Question: I'm using bootstrap 3 because I was told it is compatible with Explorer 8. I was using foundation before.
But I'm trying to make the bootstrap grid to work on Explorer with no success.
When I use the grid on Firefox it is straightforward. You use a div with the class row and the children divs you put the class col-md-*.
That works on Firefox but on Explorer 8 it just nest the divs on top of each other.
I managed to make it work on Firefox and Explorer 8 usign col-xs-*. But when I change the size of the window to simulate how it is shown on mobile devices it just streches the divs instead of stacking them on top of each other, as expected.
Now I have a dillema. Col-xs works on Explorer but it is not responsive. Cols-md works on every device except Explorer 8.
This is my test code:
'''
<!DOCTYPE html>
<html>
<head>
<meta name="viewport" content="width=device-width, initial-scale=1">
<meta charset="utf8" />
<!--[if lt IE 9]>
<script src="https://oss.maxcdn.com/libs/html5shiv/3.7.0/html5shiv.js"></script>
<script src="https://oss.maxcdn.com/libs/respond.js/1.4.2/respond.min.js"></script>
<![endif]-->
<link rel="stylesheet" href="css/bootstrap.min.css" />
<title>Bootstrap test</title>
</head>
<body>
<div class="main container-fluid">
<header class="jumbotron text-center">
<h1>Bootstrap test</h1>
</header>
<section class="row">
<div class="col-md-9">
<p>Lorem ipsum dolor sit amet, consectetur adipiscing elit. Nulla egestas in mi vel sodales. Sed sed fermentum dolor, vitae tristique lorem. Suspendisse potenti. Nulla in mattis quam. Interdum et malesuada fames ac ante ipsum primis in faucibus. Sed vel tortor ex. Sed ultrices purus eu aliquam hendrerit.</p>
</div>
<div class="col-md-3">
<h3>Menu</h3>
<ul>
<li><a href="#">Item 1</a></li>
<li><a href="#">Item 2</a></li>
<li><a href="#">Item 3</a></li>
<li><a href="#">Item 4</a></li>
<li><a href="#">Item 5</a></li>
<li><a href="#">Item 6</a></li>
<li><a href="#">Item 7</a></li>
<li><a href="#">Item 8</a></li>
<li><a href="#">Item 9</a></li>
<li><a href="#">Item 10</a></li>
</ul>
</div>
</section>
</div>
</body>
</html>
'''
The above code works on Firefox but not in Explorer 8.
'''
<!DOCTYPE html>
<html>
<head>
<meta name="viewport" content="width=device-width, initial-scale=1">
<meta charset="utf8" />
<!--[if lt IE 9]>
<script src="https://oss.maxcdn.com/libs/html5shiv/3.7.0/html5shiv.js"></script>
<script src="https://oss.maxcdn.com/libs/respond.js/1.4.2/respond.min.js"></script>
<![endif]-->
<link rel="stylesheet" href="css/bootstrap.min.css" />
<title>Bootstrap test</title>
</head>
<body>
<div class="main container-fluid">
<header class="jumbotron text-center">
<h1>Bootstrap test</h1>
</header>
<section class="row">
<div class="cols-xs-9">
<p>Lorem ipsum dolor sit amet, consectetur adipiscing elit. Nulla egestas in mi vel sodales. Sed sed fermentum dolor, vitae tristique lorem. Suspendisse potenti. Nulla in mattis quam. Interdum et malesuada fames ac ante ipsum primis in faucibus. Sed vel tortor ex. Sed ultrices purus eu aliquam hendrerit.</p>
</div>
<div class="cols-xs-3">
<h3>Menu</h3>
<ul>
<li><a href="#">Item 1</a></li>
<li><a href="#">Item 2</a></li>
<li><a href="#">Item 3</a></li>
<li><a href="#">Item 4</a></li>
<li><a href="#">Item 5</a></li>
<li><a href="#">Item 6</a></li>
<li><a href="#">Item 7</a></li>
<li><a href="#">Item 8</a></li>
<li><a href="#">Item 9</a></li>
<li><a href="#">Item 10</a></li>
</ul>
</div>
</section>
</div>
</body>
</html>
'''
This code works with Explorer but is not responsive.

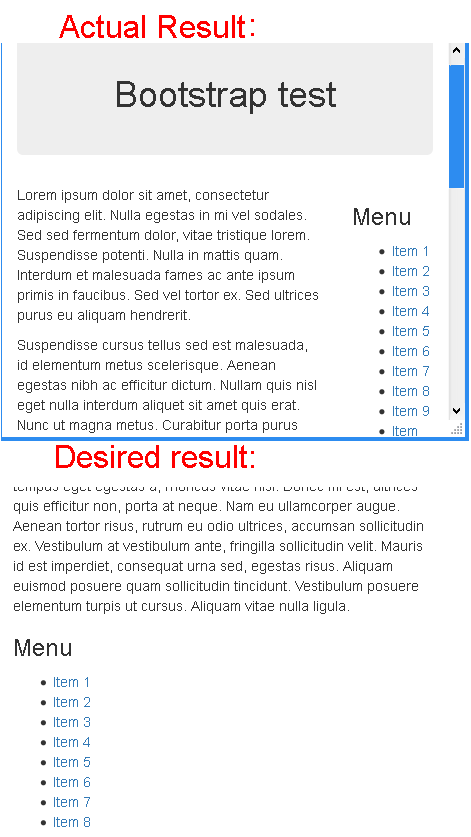
Answer: I found the answer on the comments on this post:
<URL>
> For us this was solved by making sure the Respond js loads AFTER the css.
I also changed col-xs to col-sm and now it works wonders on Firefox and Explorer 8 even on 1024x768 resolutions.